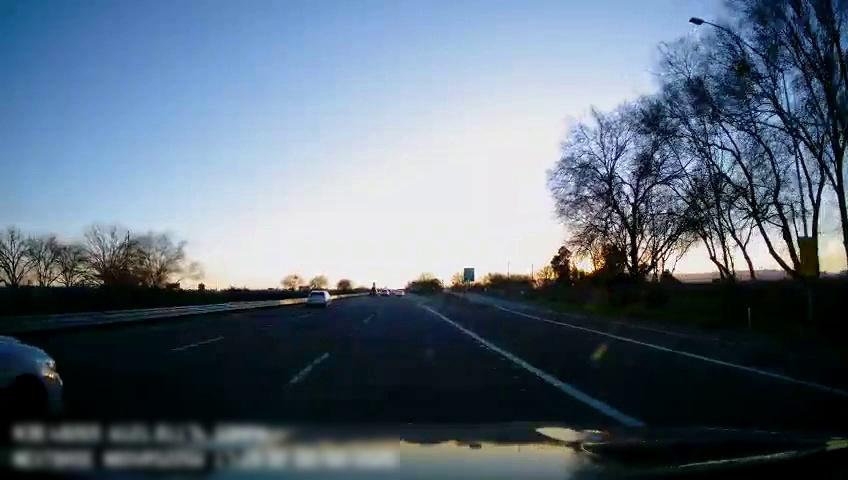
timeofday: Day
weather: Sunny
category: Drivable Space
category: Vehicles | SUV
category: Vehicles | Car
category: Lanes | Alternate Lane
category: Lanes | Alternate Lane
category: Lanes | Current Lane
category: Lanes | Alternate Lane
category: Lanes | Alternate Lane
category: Lanes | Alternate Lane
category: Traffic | Signs
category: Traffic | Signs